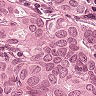
Metastatic tissue present: yes